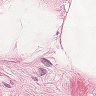
Metastatic tissue present: no